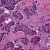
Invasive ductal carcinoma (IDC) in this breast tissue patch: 1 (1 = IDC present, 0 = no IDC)